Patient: sex M, age 78
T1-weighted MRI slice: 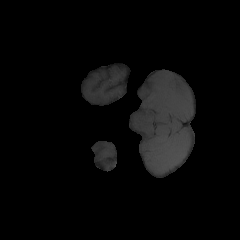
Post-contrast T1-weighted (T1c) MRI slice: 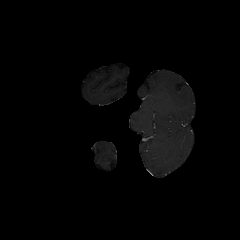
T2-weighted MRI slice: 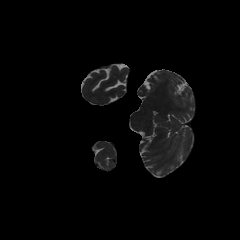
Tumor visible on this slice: no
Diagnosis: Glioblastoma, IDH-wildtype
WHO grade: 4